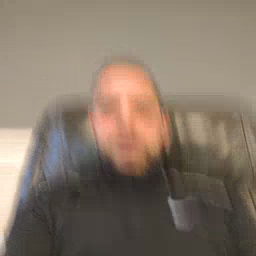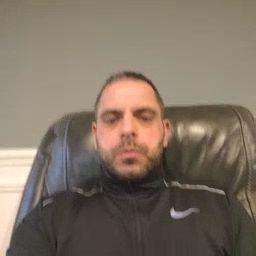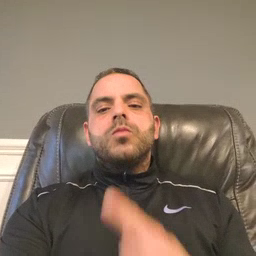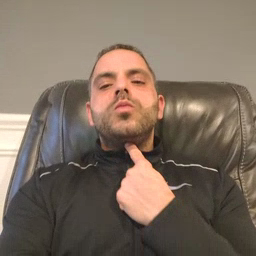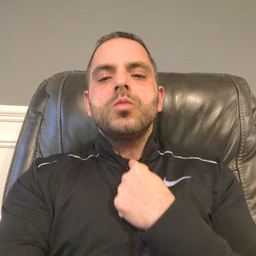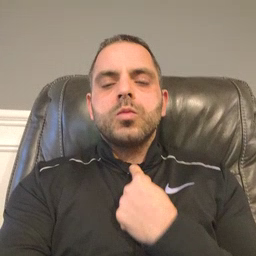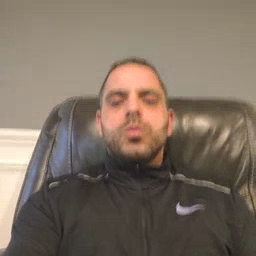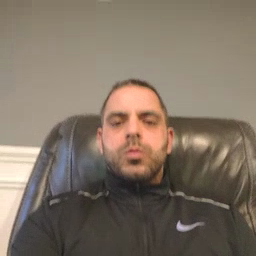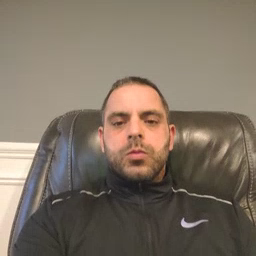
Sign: thirsty